Aerial crown-view tile of a tropical tree (Barro Colorado Island, Panama), acquired 20240716:
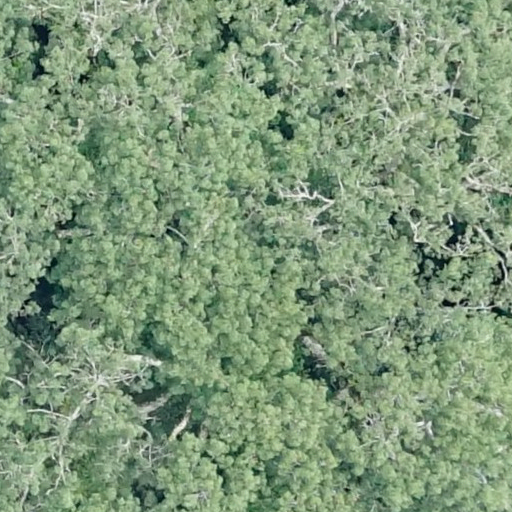
Species: Ceiba pentandra
GBIF accepted scientific name: Ceiba pentandra
Crown area: 1212.123 m²